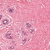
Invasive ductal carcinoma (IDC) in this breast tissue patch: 0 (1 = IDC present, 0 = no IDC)